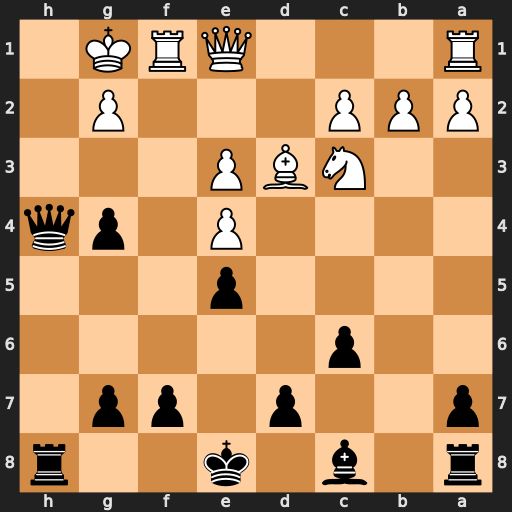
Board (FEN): r1b1k2r/p2p1pp1/2p5/4p3/4P1pq/2NBP3/PPP3P1/R3QRK1
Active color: b
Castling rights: kq
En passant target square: -
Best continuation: g3 Qxg3 Qxg3